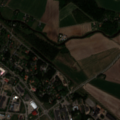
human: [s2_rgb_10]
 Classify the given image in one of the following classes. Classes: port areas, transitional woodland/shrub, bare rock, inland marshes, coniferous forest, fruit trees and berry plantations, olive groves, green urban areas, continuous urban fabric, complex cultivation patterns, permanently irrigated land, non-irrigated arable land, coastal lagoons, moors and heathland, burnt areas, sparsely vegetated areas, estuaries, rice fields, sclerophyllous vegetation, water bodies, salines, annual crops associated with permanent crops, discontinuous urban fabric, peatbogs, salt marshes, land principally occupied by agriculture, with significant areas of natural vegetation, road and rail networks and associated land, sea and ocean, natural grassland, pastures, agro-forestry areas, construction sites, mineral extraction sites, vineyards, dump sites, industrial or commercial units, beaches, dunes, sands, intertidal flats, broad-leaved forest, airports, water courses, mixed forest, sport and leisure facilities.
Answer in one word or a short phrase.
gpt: discontinuous urban fabric, industrial or commercial units, non-irrigated arable land, coniferous forest